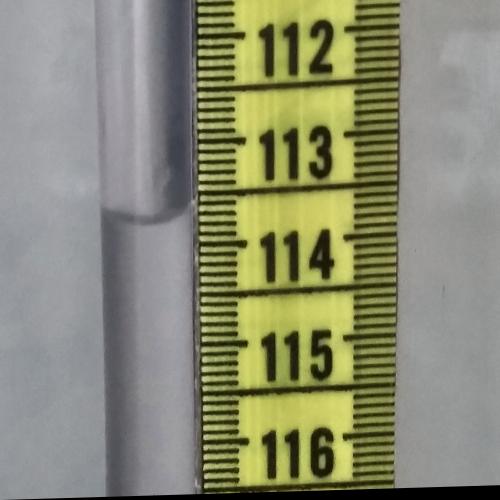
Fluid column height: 113.7 cm